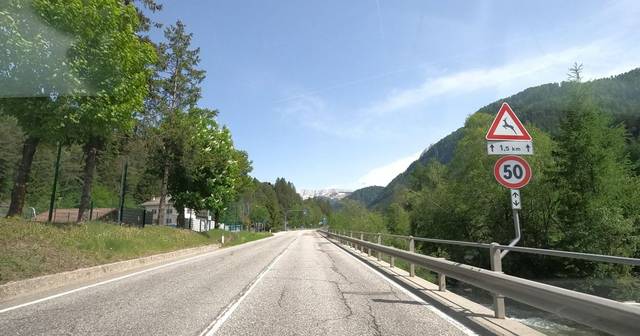
Region: Italy
Coordinates: 46.569, 11.682